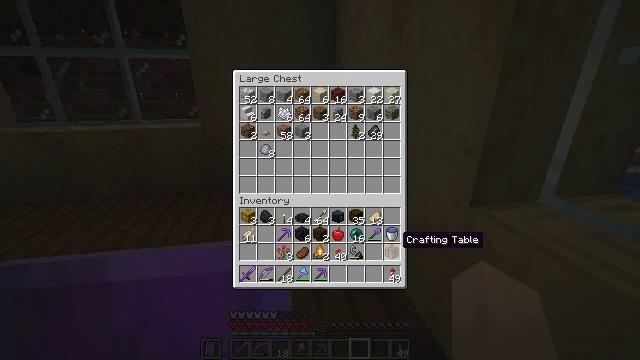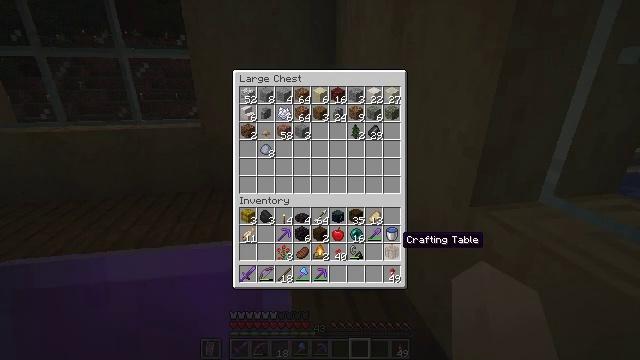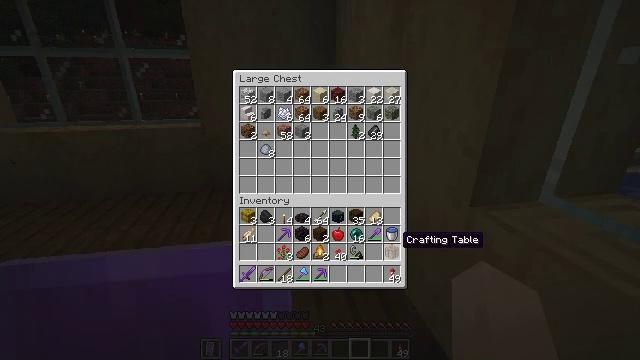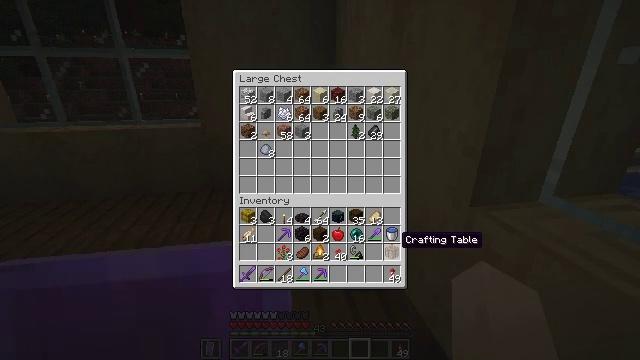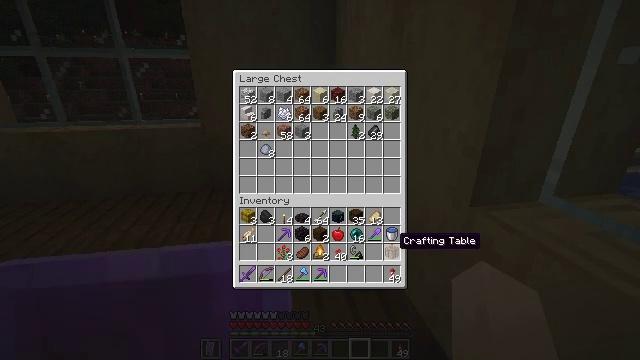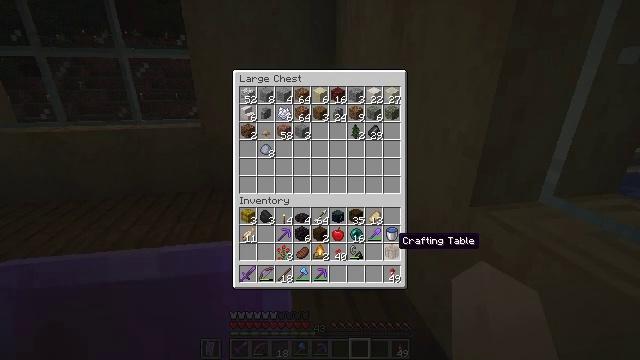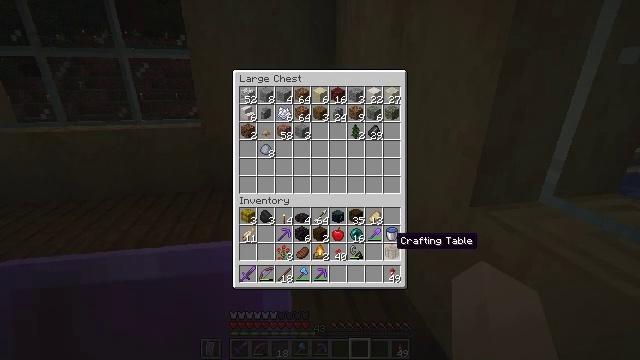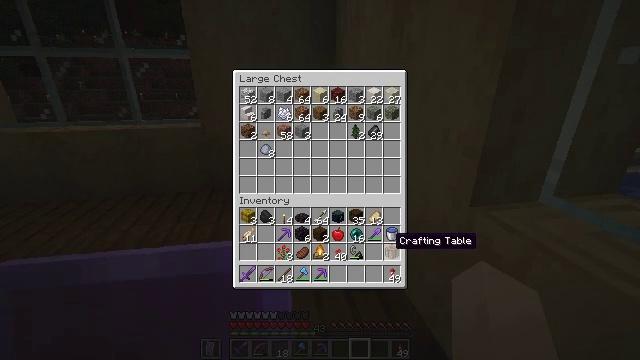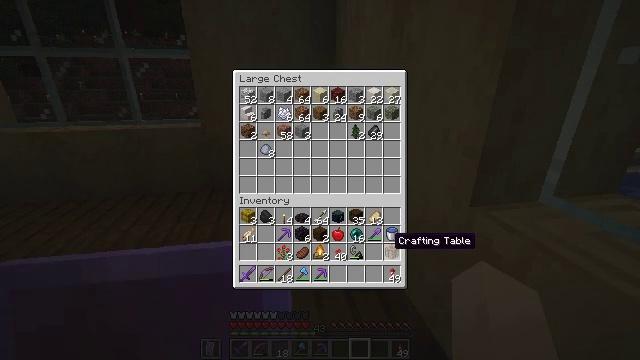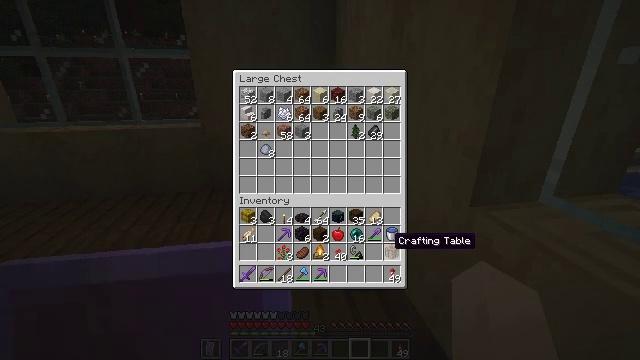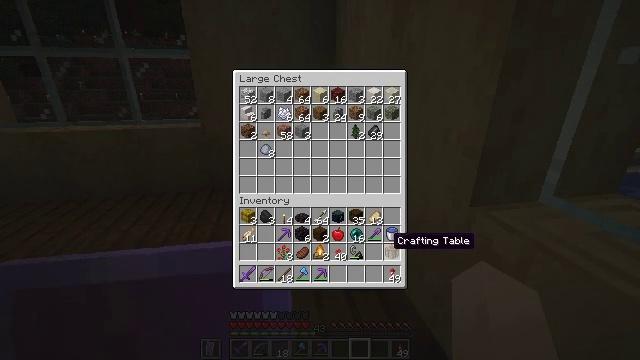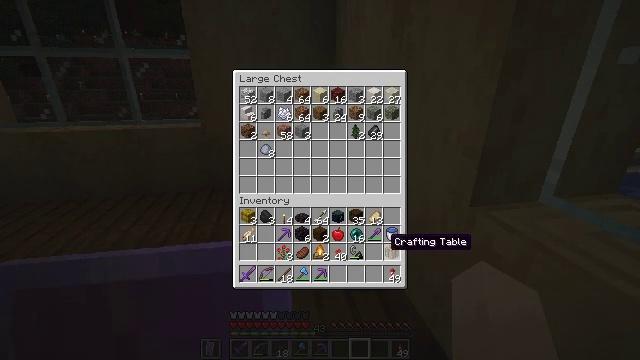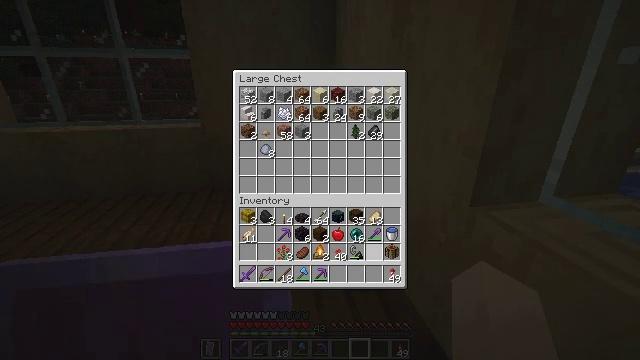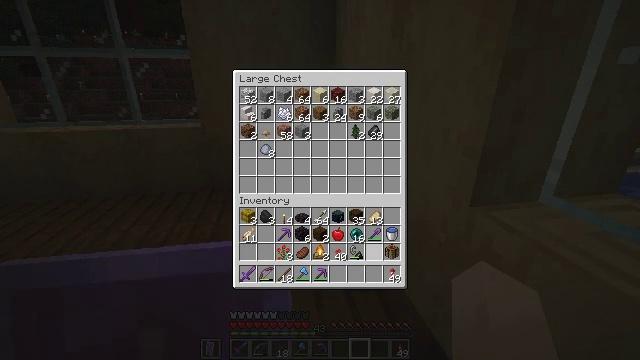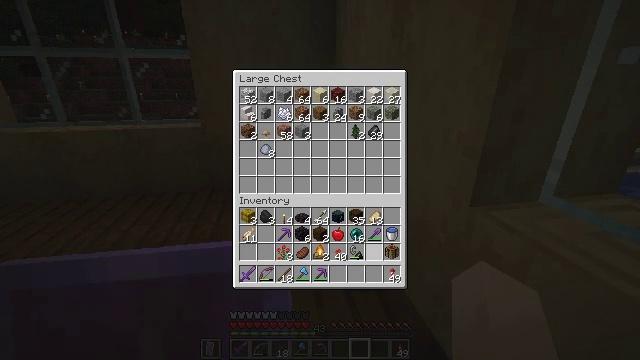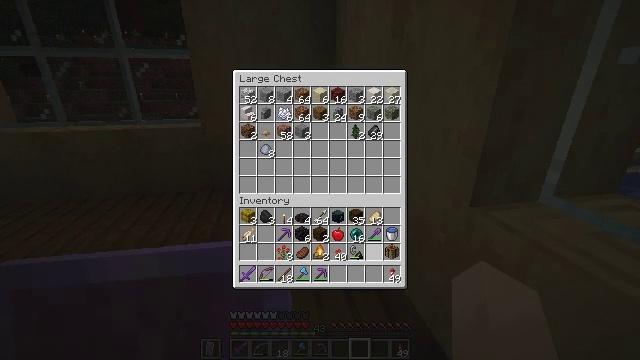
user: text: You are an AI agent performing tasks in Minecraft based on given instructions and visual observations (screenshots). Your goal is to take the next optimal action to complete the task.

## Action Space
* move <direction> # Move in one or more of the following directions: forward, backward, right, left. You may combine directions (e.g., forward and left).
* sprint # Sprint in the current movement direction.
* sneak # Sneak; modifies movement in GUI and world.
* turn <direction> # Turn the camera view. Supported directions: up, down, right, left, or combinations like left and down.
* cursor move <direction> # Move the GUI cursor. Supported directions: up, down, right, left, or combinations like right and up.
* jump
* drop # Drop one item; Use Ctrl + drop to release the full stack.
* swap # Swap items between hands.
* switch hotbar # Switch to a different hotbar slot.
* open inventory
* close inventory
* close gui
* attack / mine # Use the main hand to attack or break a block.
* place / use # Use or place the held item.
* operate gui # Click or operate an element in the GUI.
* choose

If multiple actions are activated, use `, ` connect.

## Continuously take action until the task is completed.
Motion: motion action
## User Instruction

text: Attack the sea lantern to retrieve it.
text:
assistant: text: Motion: no_op
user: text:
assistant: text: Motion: no_op
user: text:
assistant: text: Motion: no_op
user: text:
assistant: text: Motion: no_op
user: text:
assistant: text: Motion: no_op
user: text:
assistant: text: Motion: no_op
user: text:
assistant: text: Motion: no_op
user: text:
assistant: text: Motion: no_op
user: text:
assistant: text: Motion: no_op
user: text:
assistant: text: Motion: no_op
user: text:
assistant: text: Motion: no_op
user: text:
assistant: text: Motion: no_op
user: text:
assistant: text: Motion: no_op
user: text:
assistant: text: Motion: no_op
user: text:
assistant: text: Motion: no_op
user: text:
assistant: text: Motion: no_op
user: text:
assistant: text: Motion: no_op
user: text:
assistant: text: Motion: no_op
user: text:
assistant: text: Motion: no_op
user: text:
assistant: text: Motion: no_op
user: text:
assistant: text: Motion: no_op
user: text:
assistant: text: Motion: no_op
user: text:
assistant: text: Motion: no_op
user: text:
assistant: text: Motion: no_op
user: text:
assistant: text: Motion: no_op
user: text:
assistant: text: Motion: no_op
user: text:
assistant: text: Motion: no_op
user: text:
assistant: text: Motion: no_op
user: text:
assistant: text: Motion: no_op
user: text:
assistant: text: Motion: no_op